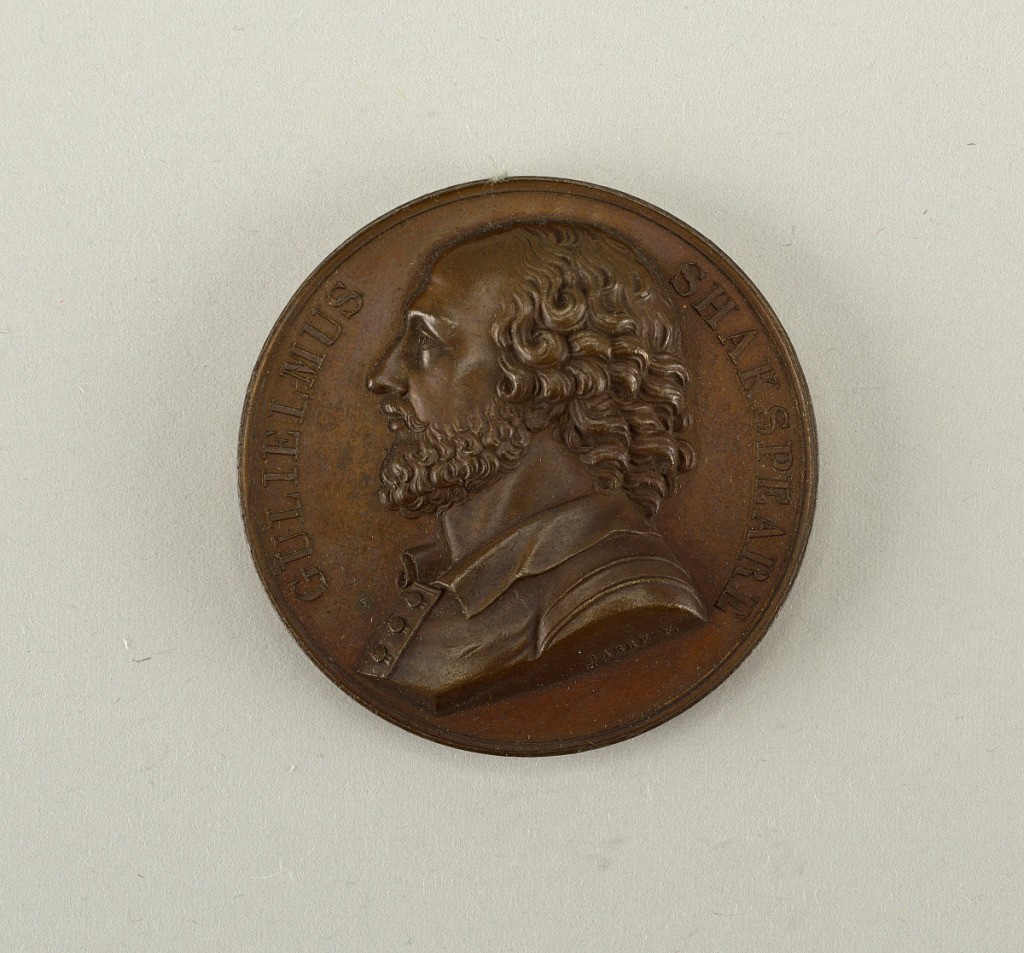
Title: Galerie métallique des grands hommes français (Great Men of France)
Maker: Emile Rogat, French, 1799 - 1852
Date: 1823
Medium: Cast bronze
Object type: Medal
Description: Bust of Jacques Auguste de Thou (1553-1617).